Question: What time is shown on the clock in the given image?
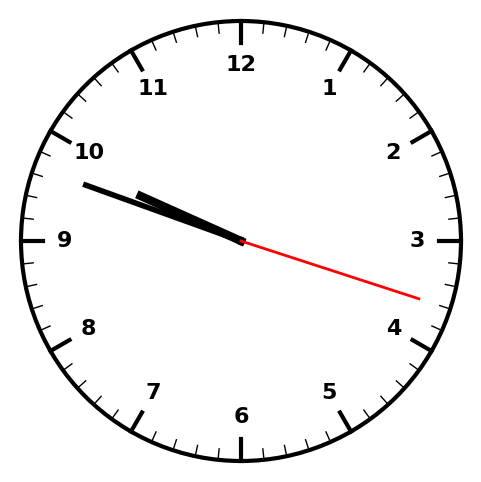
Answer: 09:48:18